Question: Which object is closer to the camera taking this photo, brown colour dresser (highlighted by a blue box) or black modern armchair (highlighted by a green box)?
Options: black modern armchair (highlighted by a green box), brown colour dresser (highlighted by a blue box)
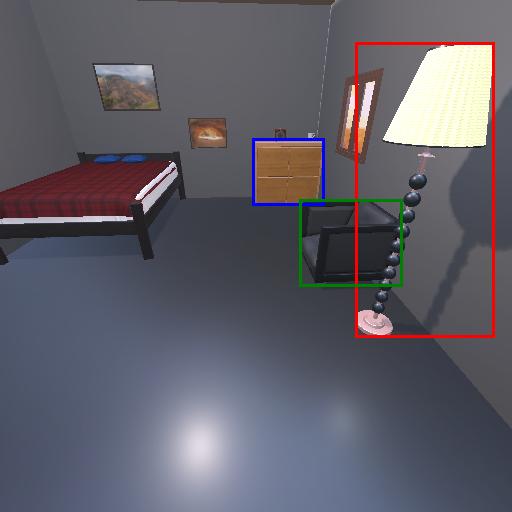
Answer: black modern armchair (highlighted by a green box)